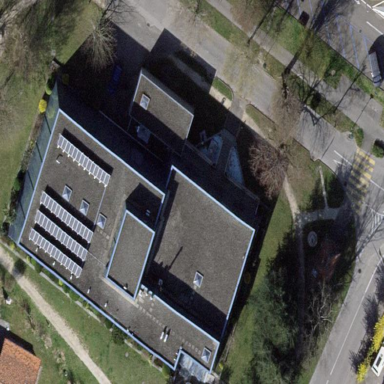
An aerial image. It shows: Service building.